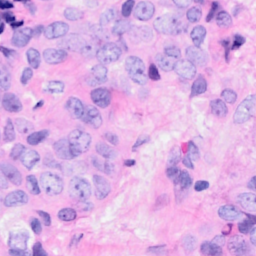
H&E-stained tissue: Breast